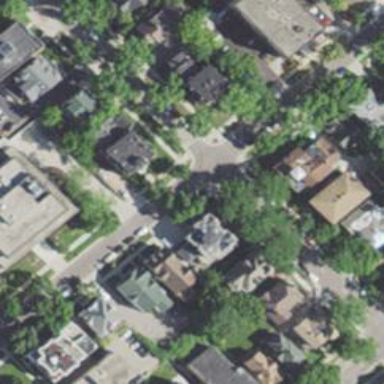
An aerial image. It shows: Charming neighbourhood.